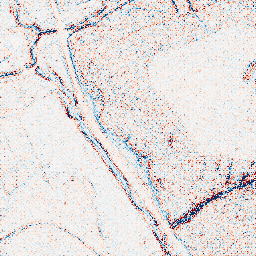
Category: edge_preserving
Decomposition family: anisotropic_diffusion
Decomposition parameters: iterations: 20
kappa: 30
gamma: 0.05
Upsampling method: regularized
Upsampling parameters: scale: 2
lambda_reg: 0.1
Upsampling scale: 2